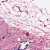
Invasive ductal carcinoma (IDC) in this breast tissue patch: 0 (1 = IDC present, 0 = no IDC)